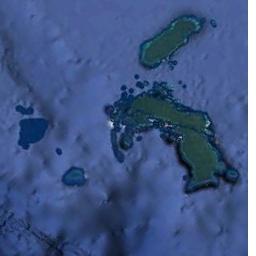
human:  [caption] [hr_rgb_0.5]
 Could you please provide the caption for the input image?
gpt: A group of green islands on the blue sea .

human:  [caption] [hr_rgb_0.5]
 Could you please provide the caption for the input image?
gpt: Many trees are on the island .

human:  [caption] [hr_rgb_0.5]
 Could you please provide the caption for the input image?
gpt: The archipelago with some islands of different sizes is surrounded by light blue waters .

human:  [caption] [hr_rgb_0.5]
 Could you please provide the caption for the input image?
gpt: The island is cool like a girl in a skirt .

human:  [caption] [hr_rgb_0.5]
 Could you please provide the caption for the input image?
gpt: There are several green islands on a blue sea .